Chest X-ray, PA view. Patient: 37 years old, sex F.
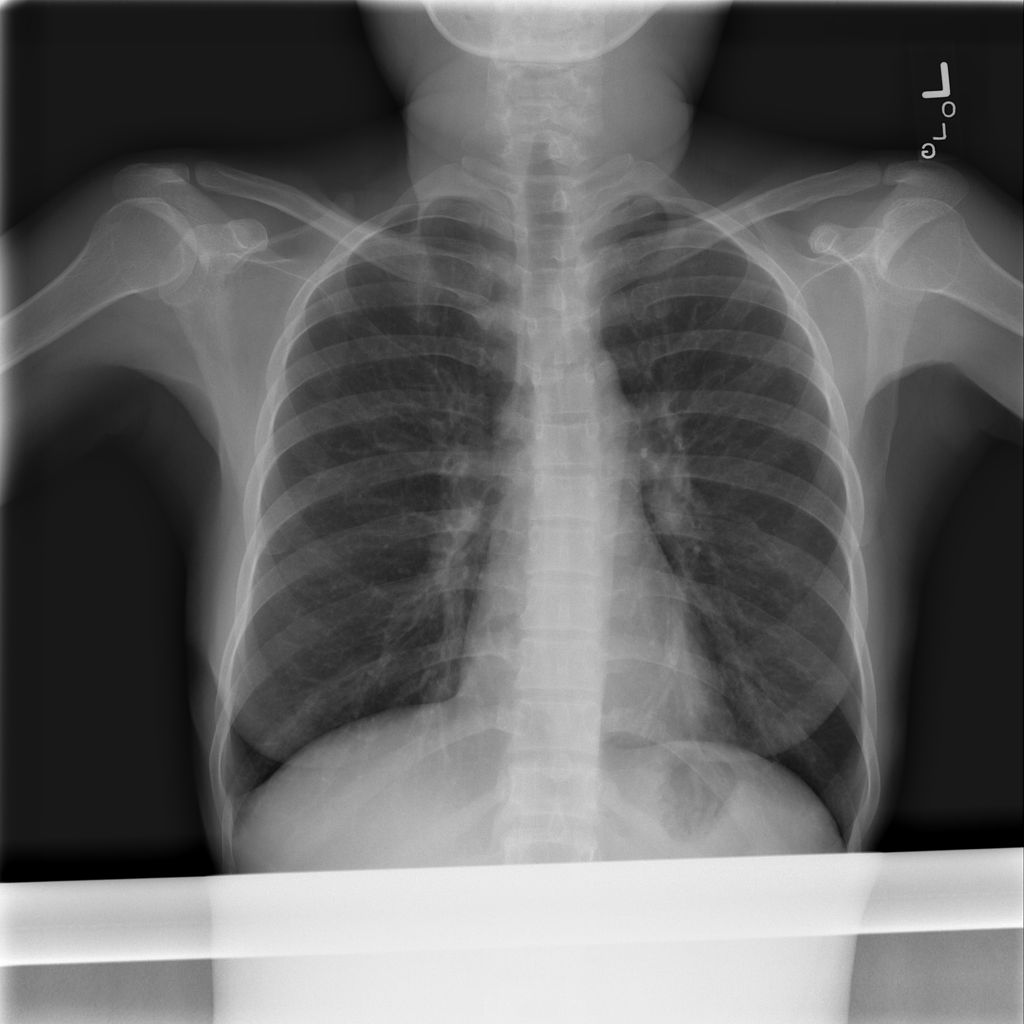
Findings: No Finding